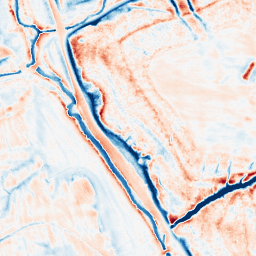
Category: edge_preserving
Decomposition family: anisotropic_diffusion
Decomposition parameters: iterations: 50
kappa: 50
gamma: 0.2
Upsampling method: sinc_blackman
Upsampling parameters: scale: 2
kernel_size: 8
Upsampling scale: 2